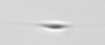
Label: Cylindrotheca_morphotype1